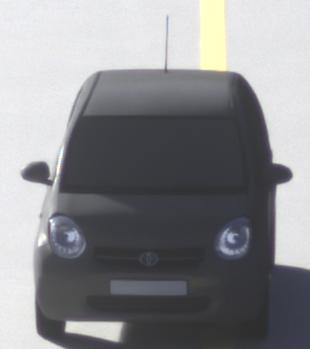
Make: Toyota
Model: Passo
Detailed model: Toyota Passo X Yururi
Model produced from: 2010
Model produced until: 2016
Doors: 5
Color: gray
Road condition: dry road
Daytime: morning or afternoon
Contrast: medium contrast